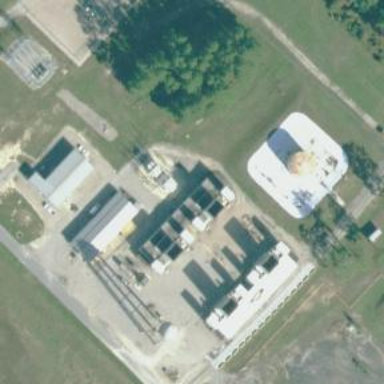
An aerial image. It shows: Gas turbine power generator.